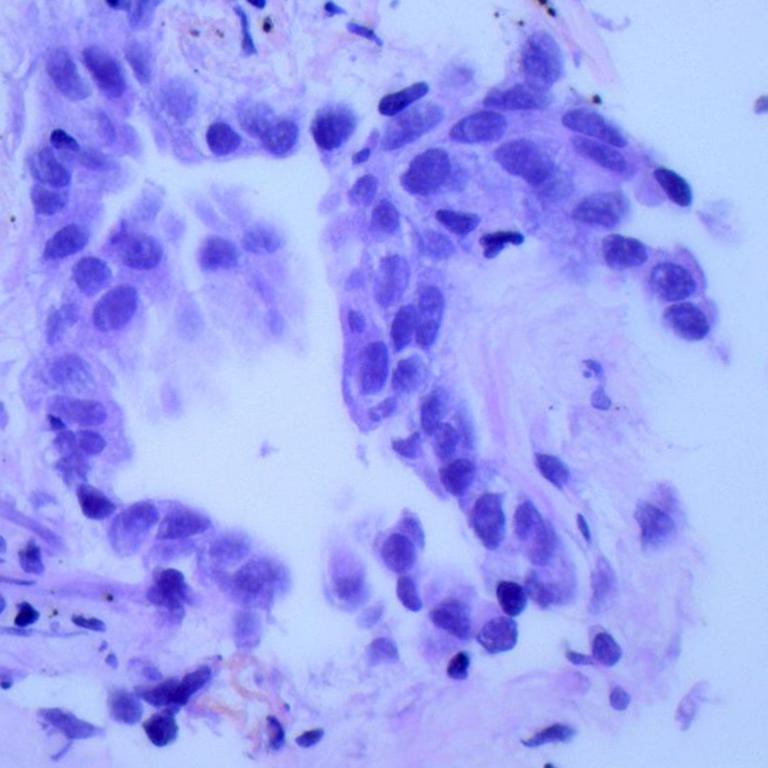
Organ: lung
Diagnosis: adenocarcinomas